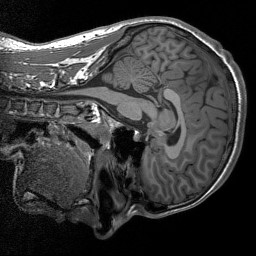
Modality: T1w
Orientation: sagittal
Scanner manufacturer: siemens
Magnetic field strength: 3 T
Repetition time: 1.76 s
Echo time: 0.0022 s